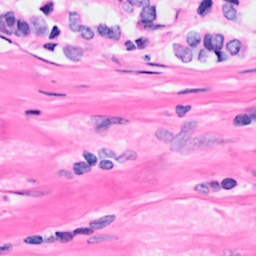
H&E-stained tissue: Breast